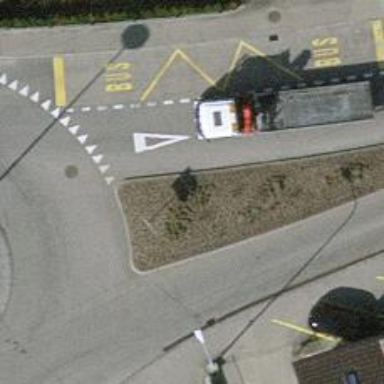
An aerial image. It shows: Bus stop for trolleybuses with designated stop position for public transport.